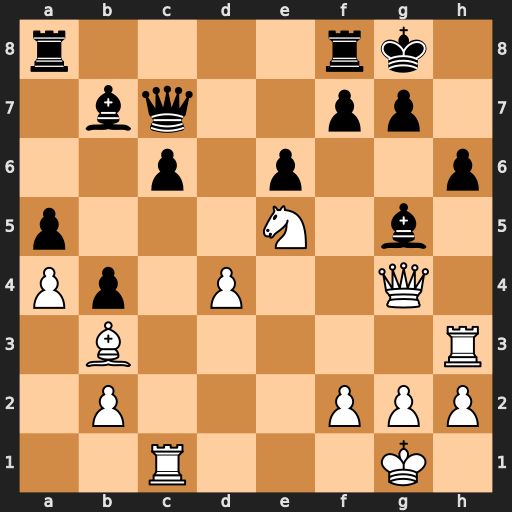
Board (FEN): r4rk1/1bq2pp1/2p1p2p/p3N1b1/Pp1P2Q1/1B5R/1P3PPP/2R3K1
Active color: w
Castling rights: -
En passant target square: -
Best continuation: f4 Bxf4 Qxf4